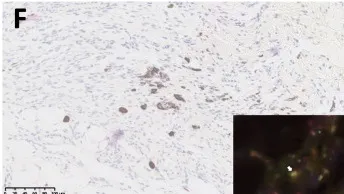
Histopathologic and immunohistochemical analyses of atrophic pigmented DFSP. (E, F) Pigmented cells positive for S100 (100x and 200x magnification). PDGFB and COL1A1 gene fusion was detected by FISH (F, insert, white arrow).
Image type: pathology (immunostaining)